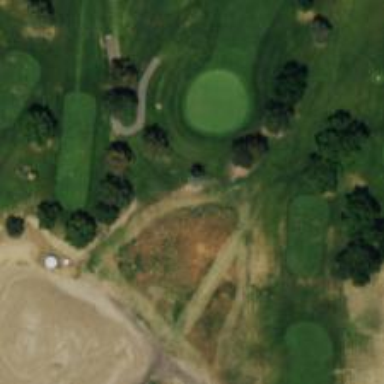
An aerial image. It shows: Well-maintained track that is suitable for golf cartpath.